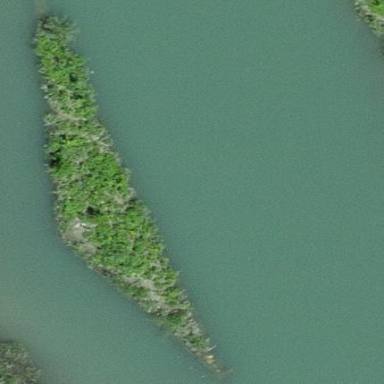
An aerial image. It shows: Image showing island.